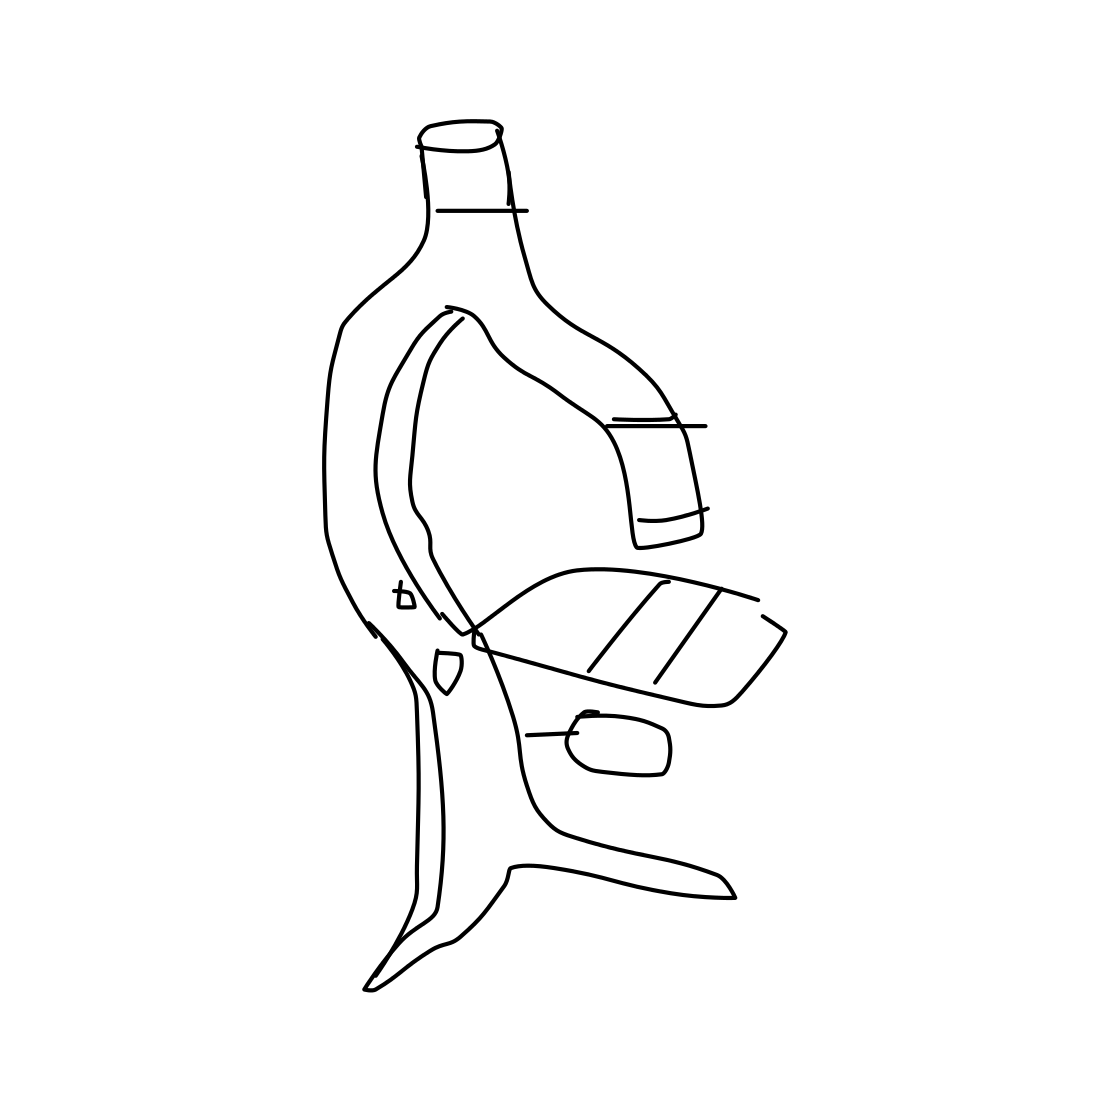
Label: microscope